如图1所示，长方形\( ABCD \)中，动点\( P \)从点\( B \)出发，以\( 1\mathrm{cm/s} \)的速度沿着\( B—C—D—A \)运动至点\( A \)停止，设点\( P \)运动的时间为\( x \)秒，\( \triangle ABP \)的面积为\( y\mathrm{cm}^2 \)，\( y \)与\( x \)的关系如图2所示，那么下列说法错误的是（ ）

\noindent
A. \( AB=5\mathrm{cm} \)
\hspace{3em}
B. 长方形\( ABCD \)的周长为\( 18\mathrm{cm} \)

\vspace{0.3em}
\noindent
C. 当\( x=5 \)秒时，\( y=10\mathrm{cm} \)
\hspace{3em}
D. 当\( y=7.5\mathrm{cm}^2 \)时，\( x=10 \)秒
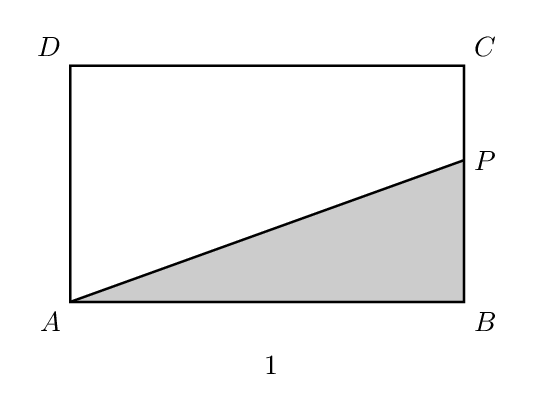
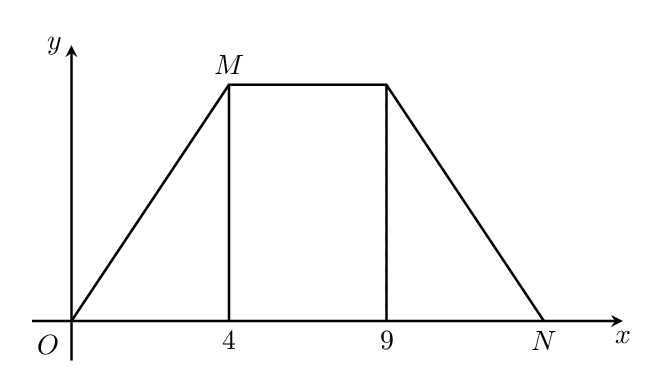
【解答】
\noindent
【答案】D

\vspace{0.5em}
\noindent
【分析】本题考查用图象表示两个变量间的关系，能看懂图象，根据动点\( P \)所在的位置与图象的关系逐项判断即可．

\vspace{0.5em}
\noindent
【详解】解：A、根据题意，动点\( P \)在边\( CD \)上时，\( \triangle ABP \)的面积\( y \)值不变，

\vspace{0.3em}
\noindent
\(\therefore AB=CD=1\times(9-4)=5\mathrm{cm} \)，故A选项说法正确，不符合题意；

\vspace{0.3em}
\noindent
B、由图象知，动点\( P \)在边\( BC \)上运动时间为\( 4 \)秒，

\vspace{0.3em}
\noindent
\(\therefore AD=BC=1\times 4=4\mathrm{cm} \)，

\vspace{0.3em}
\noindent
\(\therefore\)长方形\( ABCD \)的周长为\( 2\times(5+4)=18\mathrm{cm} \)，

\vspace{0.3em}
\noindent
故选项B说法正确，不符合题意；

\vspace{0.3em}
\noindent
C、当\( x=5 \)秒时，动点\( P \)在边\( CD \)上，此时\( y=\dfrac{1}{2}\times 5\times 4=10\mathrm{cm} \)，

\vspace{0.3em}
\noindent
故选项C说法正确，不符合题意；

\vspace{0.3em}
\noindent
D、当\( y=7.5\mathrm{cm}^2 \)时，有两种情况：

\vspace{0.3em}
\noindent
当动点\( P \)在边\( BC \)上时，由\( \dfrac{1}{2}\times 5\times t=7.5 \)得\( t=3 \)；

\vspace{0.3em}
\noindent
当动点\( P \)在边\( AD \)上时，由\( \dfrac{1}{2}\times 5\times(4+5+4-t)=7.5 \)得\( t=10 \)，

\vspace{0.3em}
\noindent
综上，当\( y=7.5\mathrm{cm}^2 \)时，\( x=10 \)秒或\( 3 \)秒，

\vspace{0.3em}
\noindent
故选项D说法错误，符合题意，

\vspace{0.3em}
\noindent
故选：D．